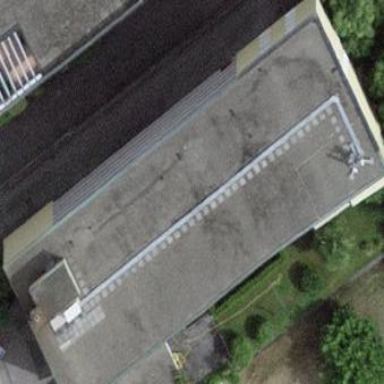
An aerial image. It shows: Building with flat roof made of gravel.